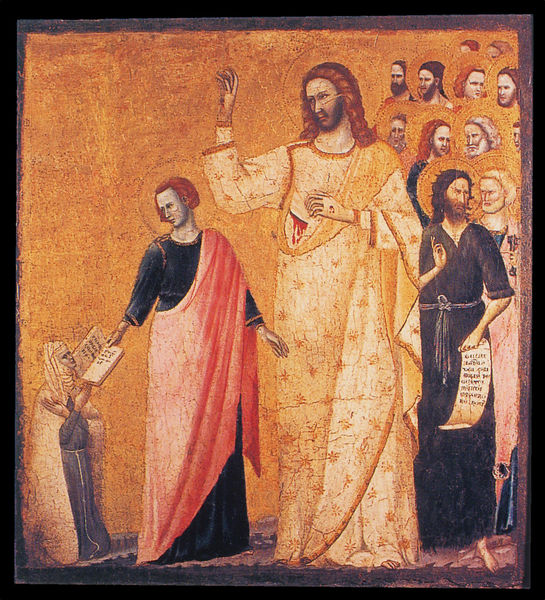
Titel: Die Vision der seligen Klara von Rimini; Flügel eines Tryptichon
Schlagwörter: wunde, frau, kleid, köpfe, schwarz, rot, bibel, falten, halten, johannes, gewand, gold, haare, gotik, locken, engel, ornage, farbig, magd, wellen, weib, buch, kloster, stern, geben, lockig, seite, text, portraits, wellig, rolle, heiligenschein, christus, jesus, jesus christus, stigmata, wunden, wundmale, mittelalter, segen, segnen, segnung, predigt, schriftrolle, bedeutung, bedeutungsperspektive, heilige, geöffnet, jünger, maria, goldgrund, erlöser, stifterin, heiligenscheine, segensgestus, apostel, male, tafelmalerei, heiligen, messias, kieend, segnend, gottessohn, sohn gottes, christkind, 12, kinend, christkönig, heilland, erretter, jesus von nazaret, äbtin